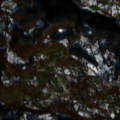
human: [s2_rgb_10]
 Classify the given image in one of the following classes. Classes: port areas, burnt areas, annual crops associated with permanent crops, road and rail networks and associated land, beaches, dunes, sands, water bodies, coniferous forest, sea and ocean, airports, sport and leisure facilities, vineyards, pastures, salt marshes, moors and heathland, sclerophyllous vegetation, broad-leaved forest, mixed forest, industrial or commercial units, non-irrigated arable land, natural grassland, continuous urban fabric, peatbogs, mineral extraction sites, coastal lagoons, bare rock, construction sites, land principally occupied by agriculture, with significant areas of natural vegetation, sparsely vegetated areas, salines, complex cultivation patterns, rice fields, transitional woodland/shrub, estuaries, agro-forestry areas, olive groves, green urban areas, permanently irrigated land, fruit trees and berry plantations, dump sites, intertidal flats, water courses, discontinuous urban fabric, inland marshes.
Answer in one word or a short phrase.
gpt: complex cultivation patterns, land principally occupied by agriculture, with significant areas of natural vegetation, broad-leaved forest, transitional woodland/shrub